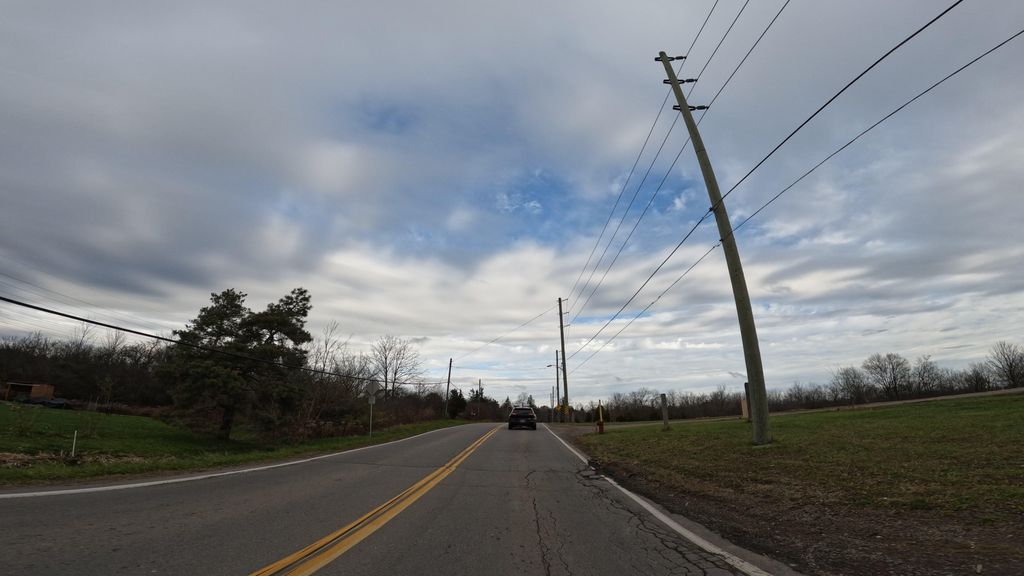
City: hamilton